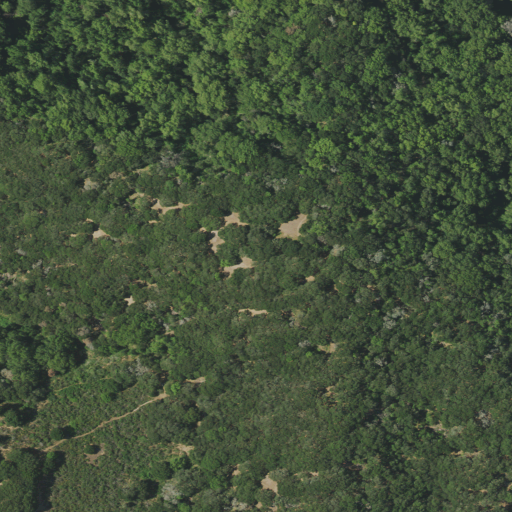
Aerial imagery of ridge(s) in California named Sobrante Ridge containing mixed forest, evergreen forest, and shrub